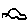
Label: car